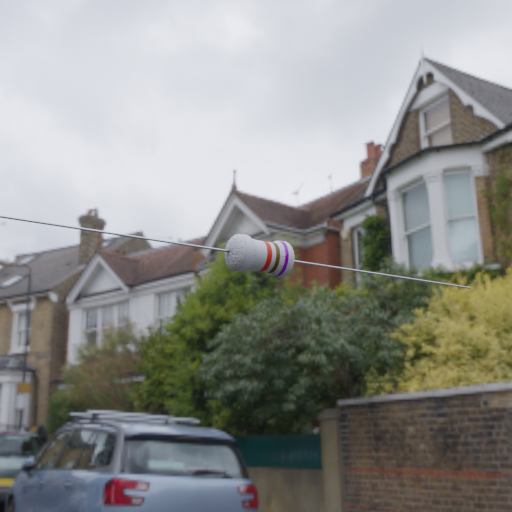
Resistor colour bands (in order): red, brown, violet